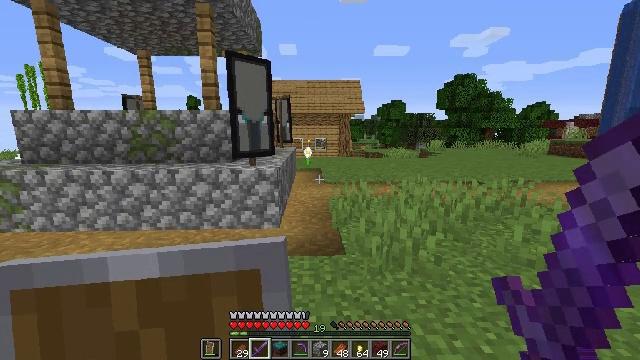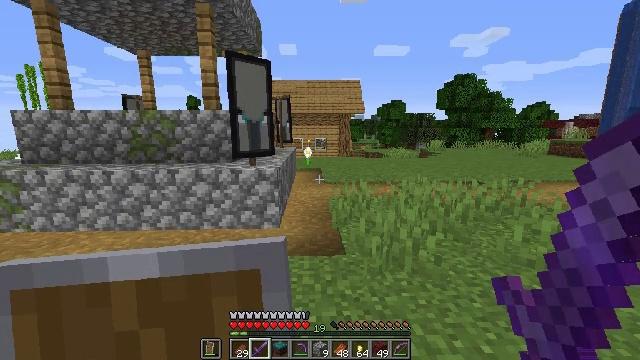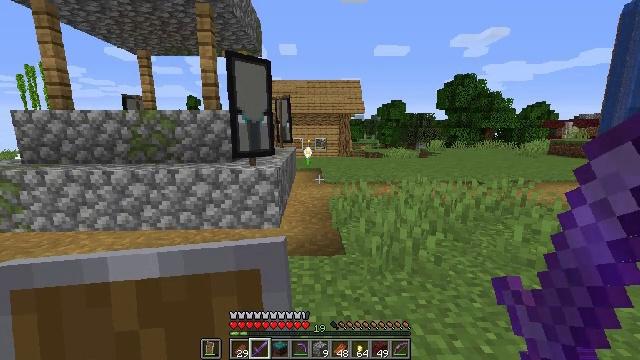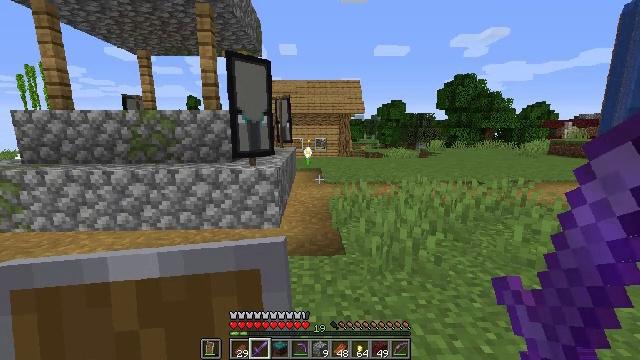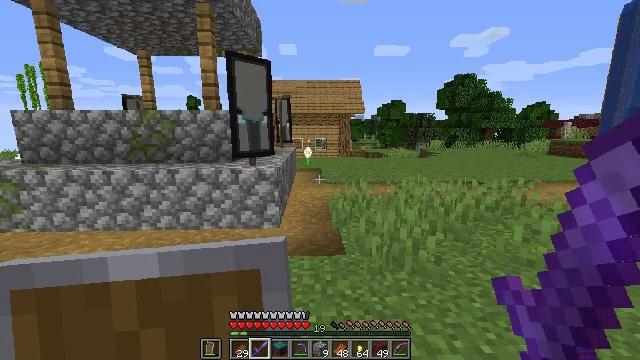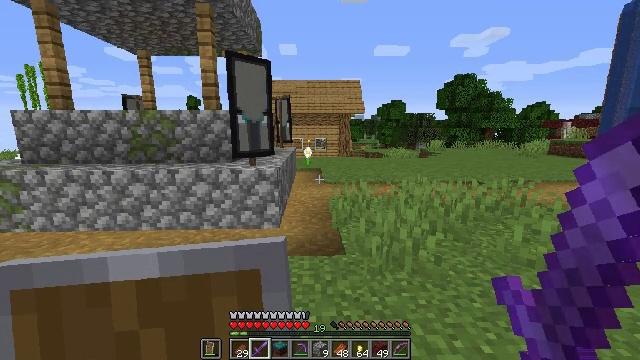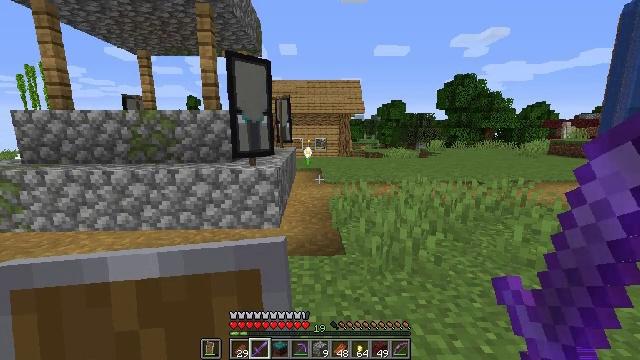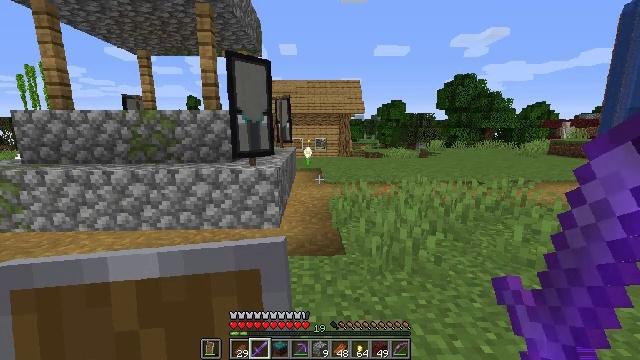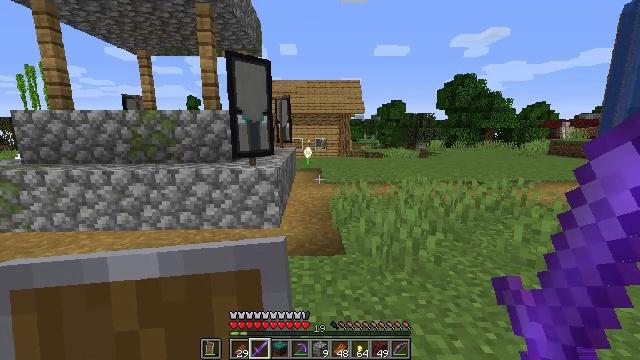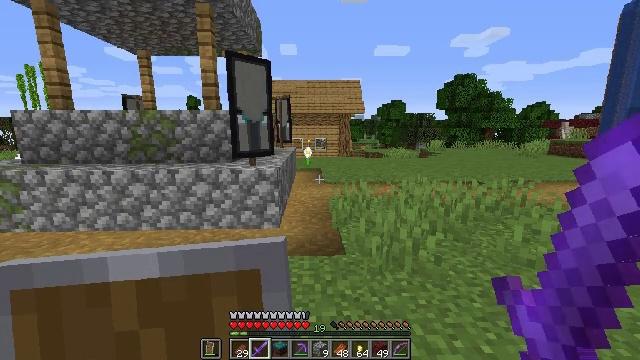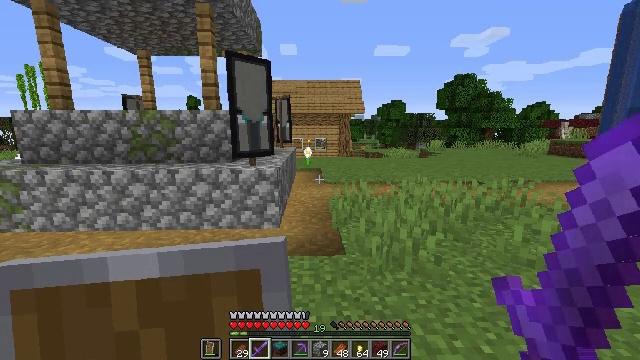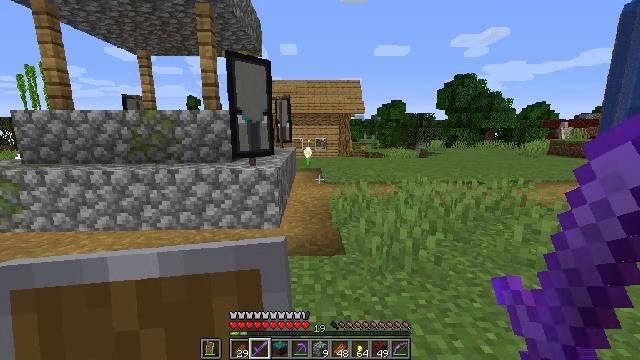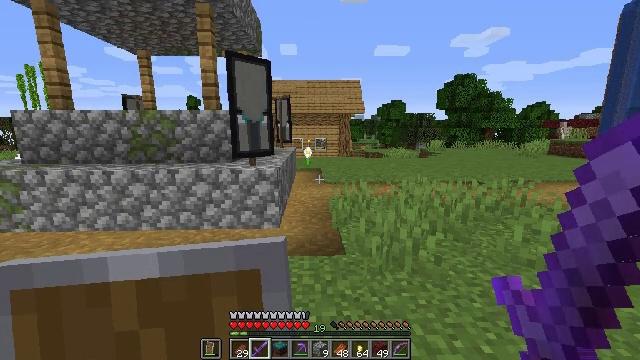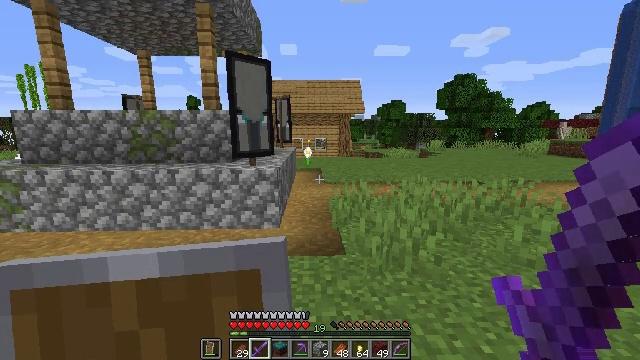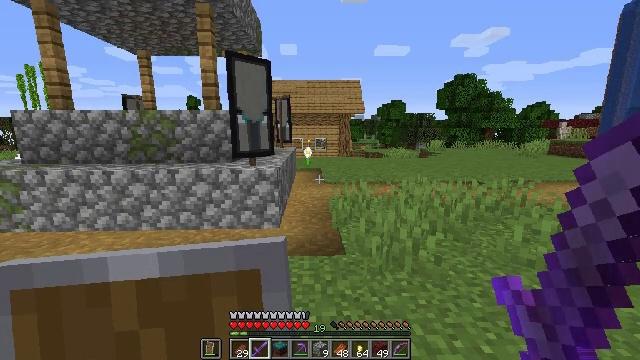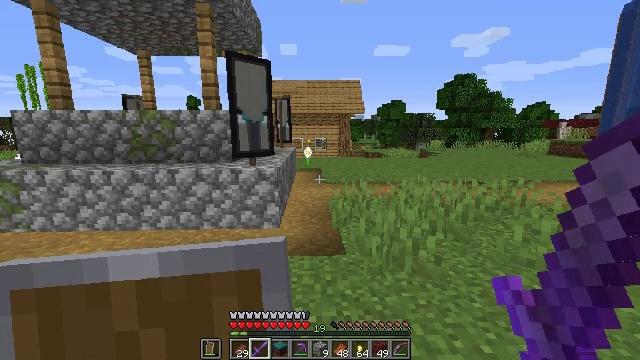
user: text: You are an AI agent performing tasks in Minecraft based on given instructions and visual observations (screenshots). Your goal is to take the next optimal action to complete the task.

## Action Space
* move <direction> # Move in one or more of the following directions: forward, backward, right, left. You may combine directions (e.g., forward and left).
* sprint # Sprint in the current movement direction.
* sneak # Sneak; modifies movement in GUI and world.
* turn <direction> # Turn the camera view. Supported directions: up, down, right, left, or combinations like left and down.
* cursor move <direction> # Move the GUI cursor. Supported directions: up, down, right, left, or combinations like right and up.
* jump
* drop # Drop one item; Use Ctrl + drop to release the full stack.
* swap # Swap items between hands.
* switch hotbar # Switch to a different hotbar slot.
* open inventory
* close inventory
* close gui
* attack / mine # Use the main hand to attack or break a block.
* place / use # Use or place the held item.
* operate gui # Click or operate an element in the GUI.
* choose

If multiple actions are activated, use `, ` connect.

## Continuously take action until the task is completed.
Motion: motion action
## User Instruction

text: Collect tall grass by breaking it.
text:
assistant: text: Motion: no_op
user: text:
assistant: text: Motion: no_op
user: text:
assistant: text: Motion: no_op
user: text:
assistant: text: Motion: no_op
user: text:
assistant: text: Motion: no_op
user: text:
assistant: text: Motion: no_op
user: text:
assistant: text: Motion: no_op
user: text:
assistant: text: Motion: no_op
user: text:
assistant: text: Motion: no_op
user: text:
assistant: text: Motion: no_op
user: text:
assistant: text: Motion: no_op
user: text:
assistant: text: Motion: no_op
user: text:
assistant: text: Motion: no_op
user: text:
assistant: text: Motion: no_op
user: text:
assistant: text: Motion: no_op
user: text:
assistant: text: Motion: no_op
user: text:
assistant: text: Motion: no_op
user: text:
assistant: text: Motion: no_op
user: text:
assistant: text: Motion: no_op
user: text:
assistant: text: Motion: no_op
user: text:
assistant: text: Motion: no_op
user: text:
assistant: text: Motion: no_op
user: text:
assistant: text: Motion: no_op
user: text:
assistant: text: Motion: no_op
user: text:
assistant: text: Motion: no_op
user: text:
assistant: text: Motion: no_op
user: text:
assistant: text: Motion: no_op
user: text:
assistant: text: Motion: no_op
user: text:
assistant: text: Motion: no_op
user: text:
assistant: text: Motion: no_op